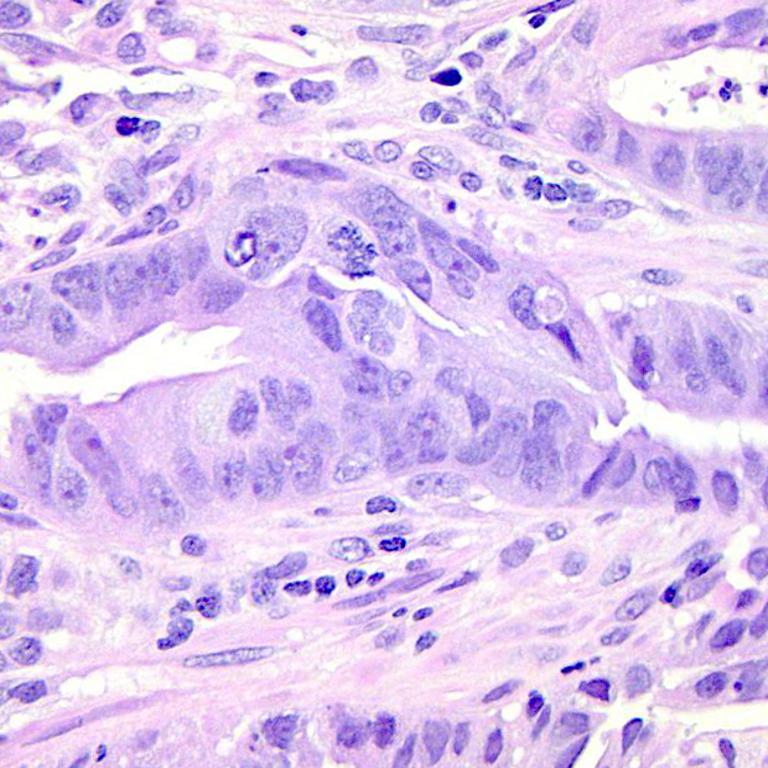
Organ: colon
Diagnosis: adenocarcinomas